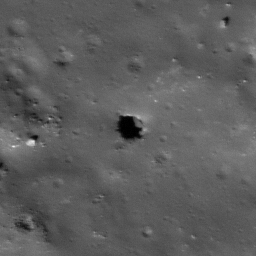
Pit: Wood T 1b
Host crater: Wood T
Host type: impact_melt
Lunar coordinates: latitude 43.886, longitude 235.761